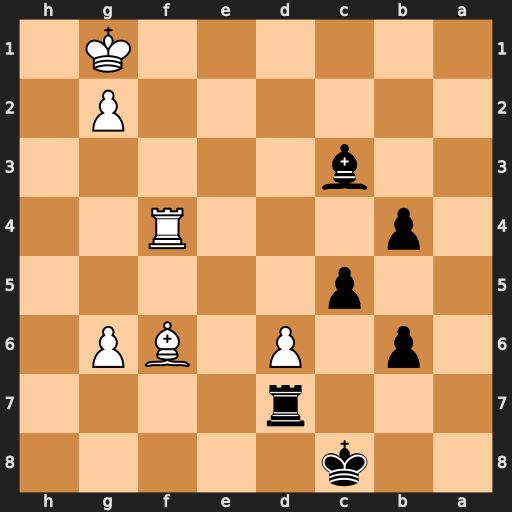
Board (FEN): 2k5/3r4/1p1P1BP1/2p5/1p3R2/2b5/6P1/6K1
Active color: b
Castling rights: -
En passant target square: -
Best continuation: Bxf6 Rxf6 b3